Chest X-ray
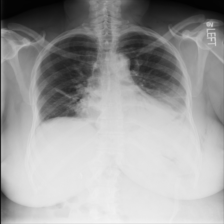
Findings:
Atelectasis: positive
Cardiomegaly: negative
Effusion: positive
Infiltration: positive
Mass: negative
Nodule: negative
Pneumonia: negative
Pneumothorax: negative
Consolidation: positive
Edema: negative
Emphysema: positive
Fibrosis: negative
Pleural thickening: negative
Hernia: negative